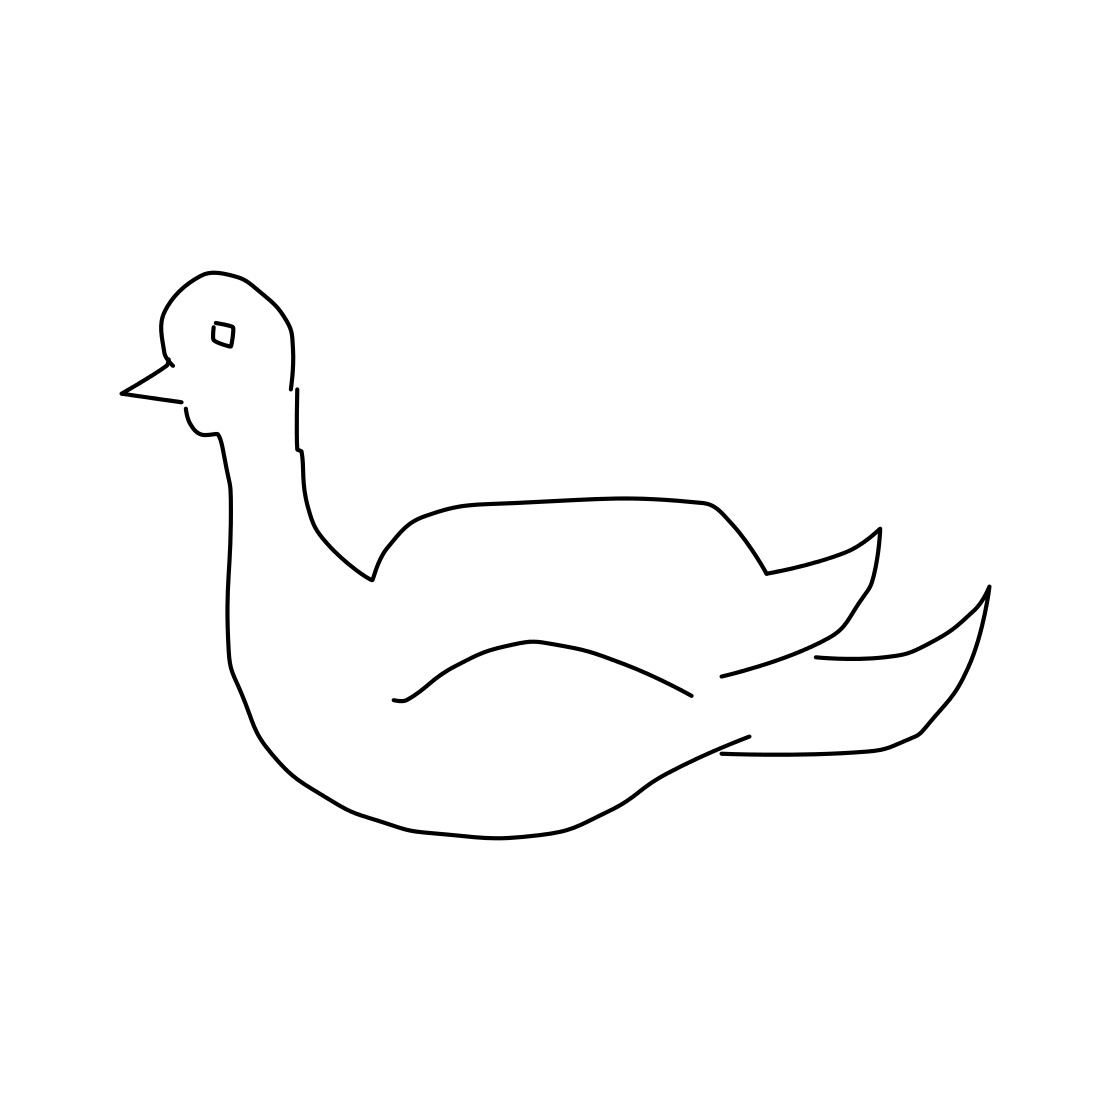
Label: duck